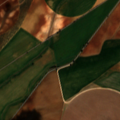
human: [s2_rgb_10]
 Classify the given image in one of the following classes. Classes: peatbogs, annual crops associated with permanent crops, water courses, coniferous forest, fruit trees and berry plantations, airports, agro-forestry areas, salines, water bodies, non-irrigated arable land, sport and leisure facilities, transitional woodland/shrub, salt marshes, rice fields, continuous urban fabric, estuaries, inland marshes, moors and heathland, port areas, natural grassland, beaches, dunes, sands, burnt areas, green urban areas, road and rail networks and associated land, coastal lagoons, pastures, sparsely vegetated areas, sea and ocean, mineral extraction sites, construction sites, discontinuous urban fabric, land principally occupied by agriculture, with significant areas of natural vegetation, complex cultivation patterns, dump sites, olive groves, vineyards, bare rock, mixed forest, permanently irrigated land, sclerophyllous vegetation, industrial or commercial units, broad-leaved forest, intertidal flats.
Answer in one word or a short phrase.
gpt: non-irrigated arable land, permanently irrigated land, olive groves